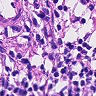
Metastatic tissue present: no